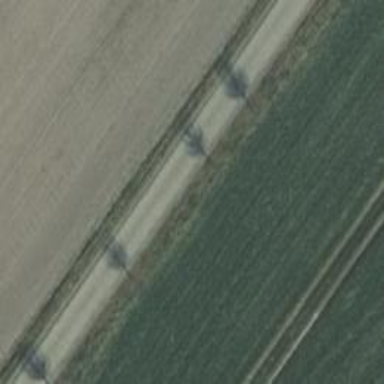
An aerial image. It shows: Avenue of trees.